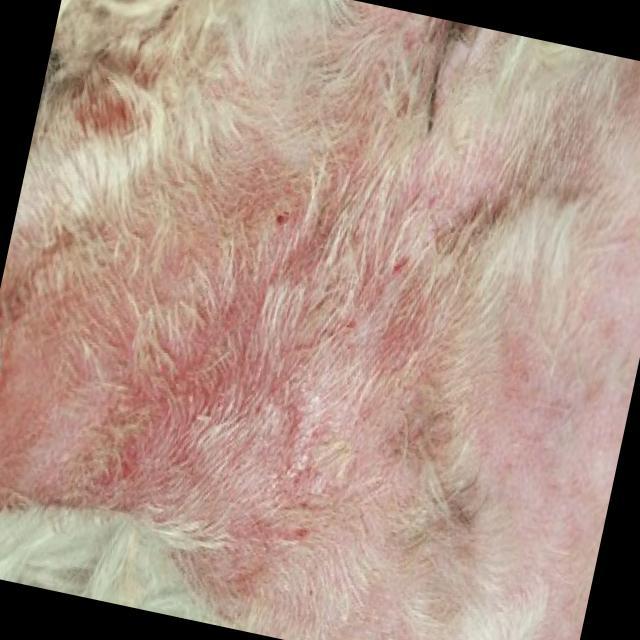
Canine fungal skin infection — characterized by alopecia, scaling, crusting, and circular lesions. Common agents include Malassezia and Candida species.